Field crop: tomato
Growth stage: 1
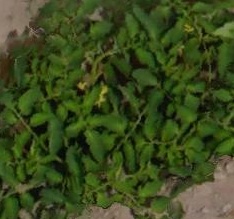
Species: tomato